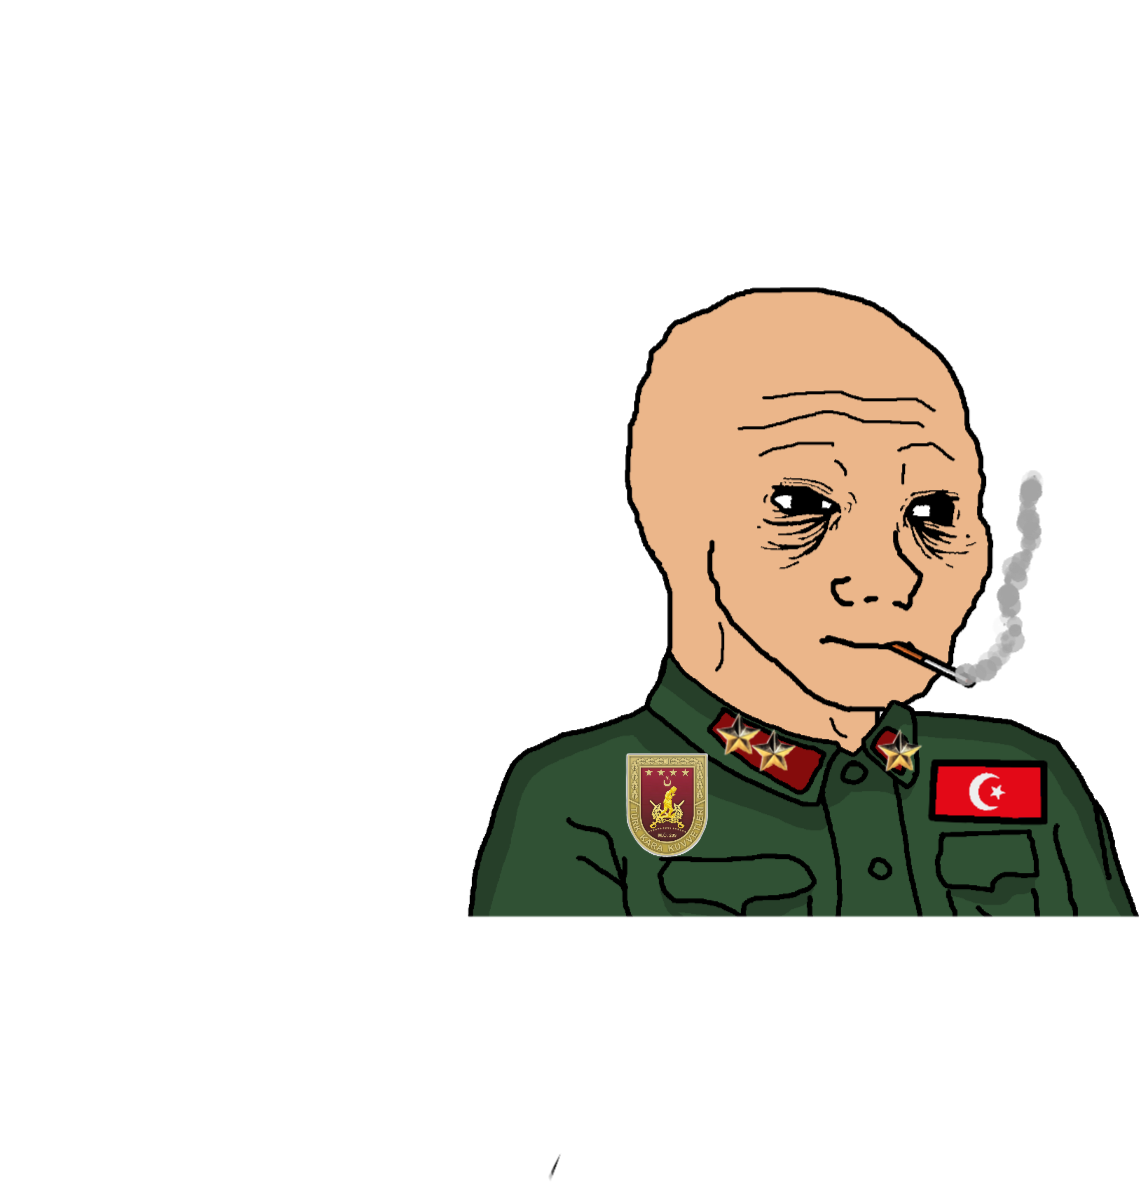
Label: 5_Tired_Wojak